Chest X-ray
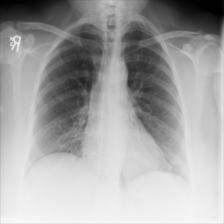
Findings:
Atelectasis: negative
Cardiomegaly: negative
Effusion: negative
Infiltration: positive
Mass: negative
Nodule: negative
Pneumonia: negative
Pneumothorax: negative
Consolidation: negative
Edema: negative
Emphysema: negative
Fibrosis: negative
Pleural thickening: negative
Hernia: negative